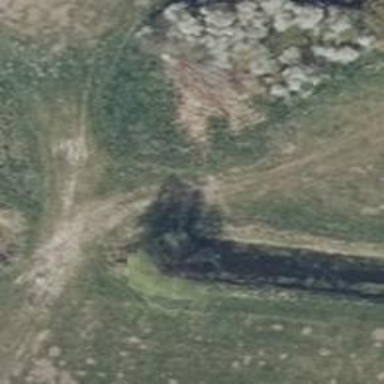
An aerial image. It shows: Culvert tunnel.